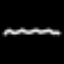
Label: squiggle